Aerial crown-view tile of a tropical tree (Barro Colorado Island, Panama), acquired 20250512:
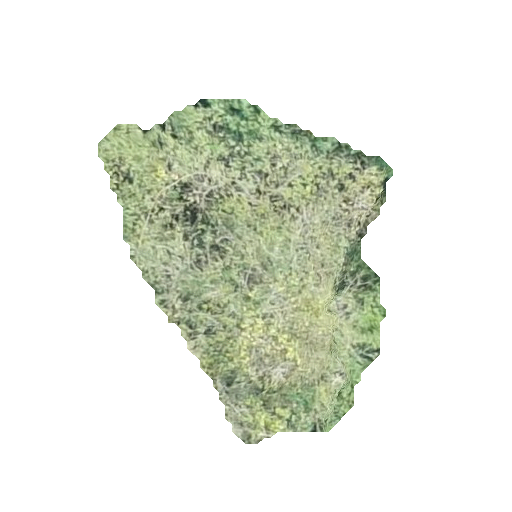
Species: Alseis blackiana
GBIF accepted scientific name: Alseis blackiana
Crown area: 97.449 m²